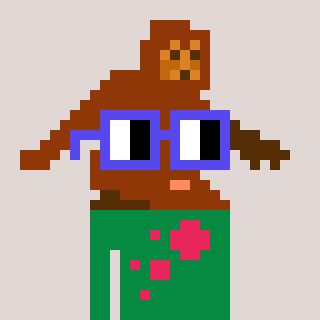
a pixel art character with square blue glasses, a bigfoot-shaped head and a green-colored body on a warm background